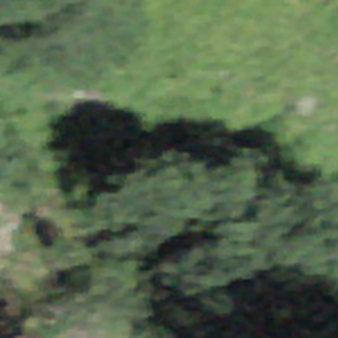
Label: other